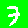
Digit: 7